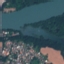
Land use / land cover: River